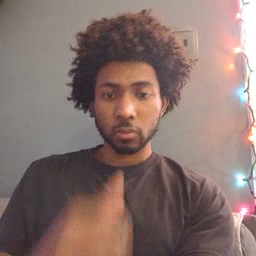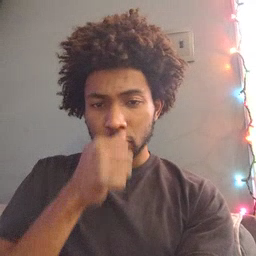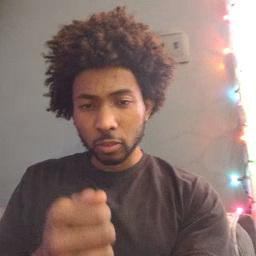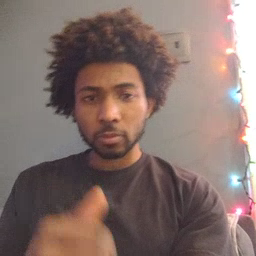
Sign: hide